Brain MRI, t1w sequence, axial 2D slice.
Patient: age 39, sex F, weight 95 kg, height 1.95 m
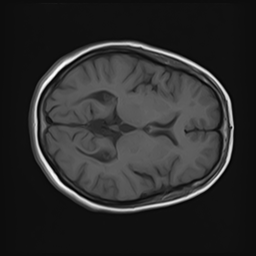